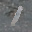
Label: 1